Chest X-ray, PA view. Patient: 28 years old, sex M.
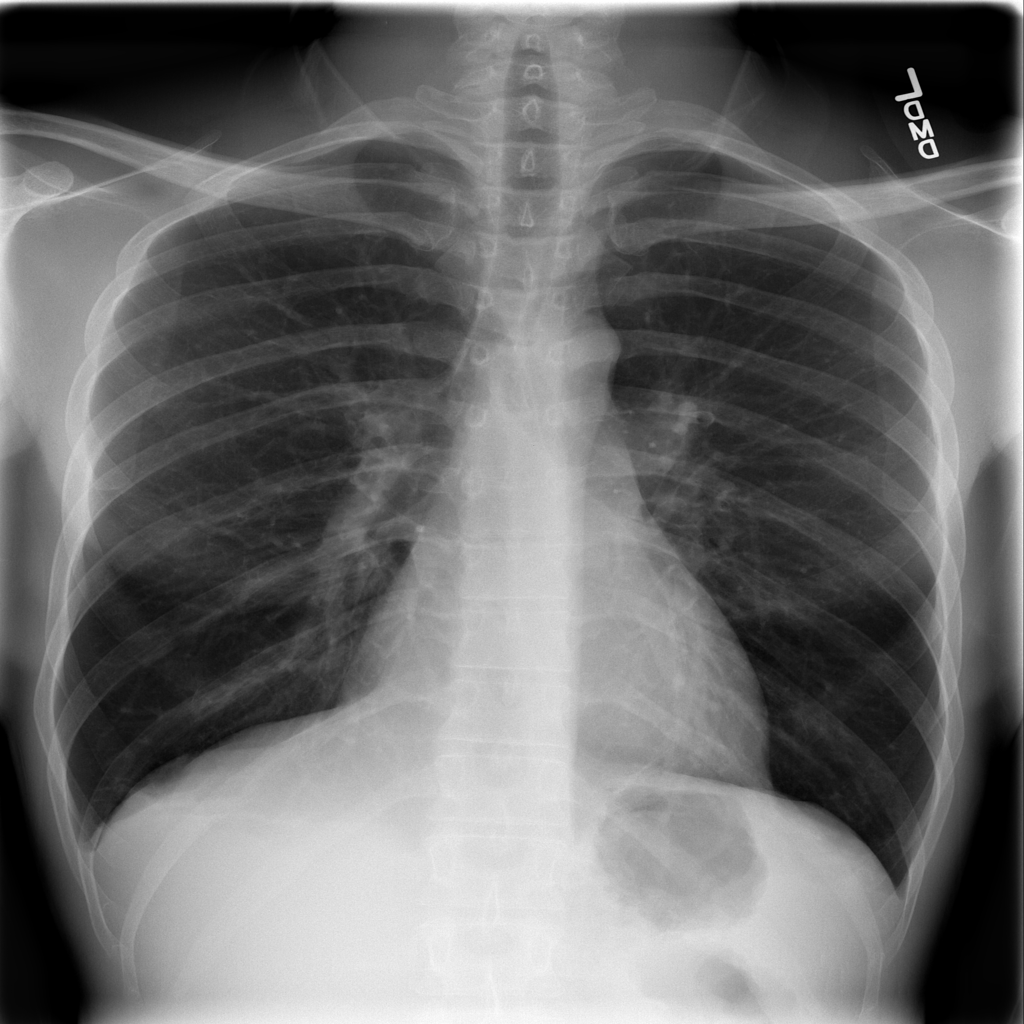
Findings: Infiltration